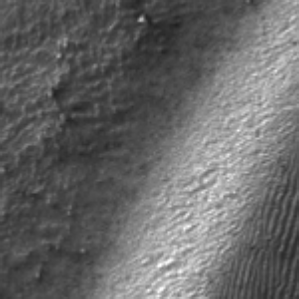
Label: frost